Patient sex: F
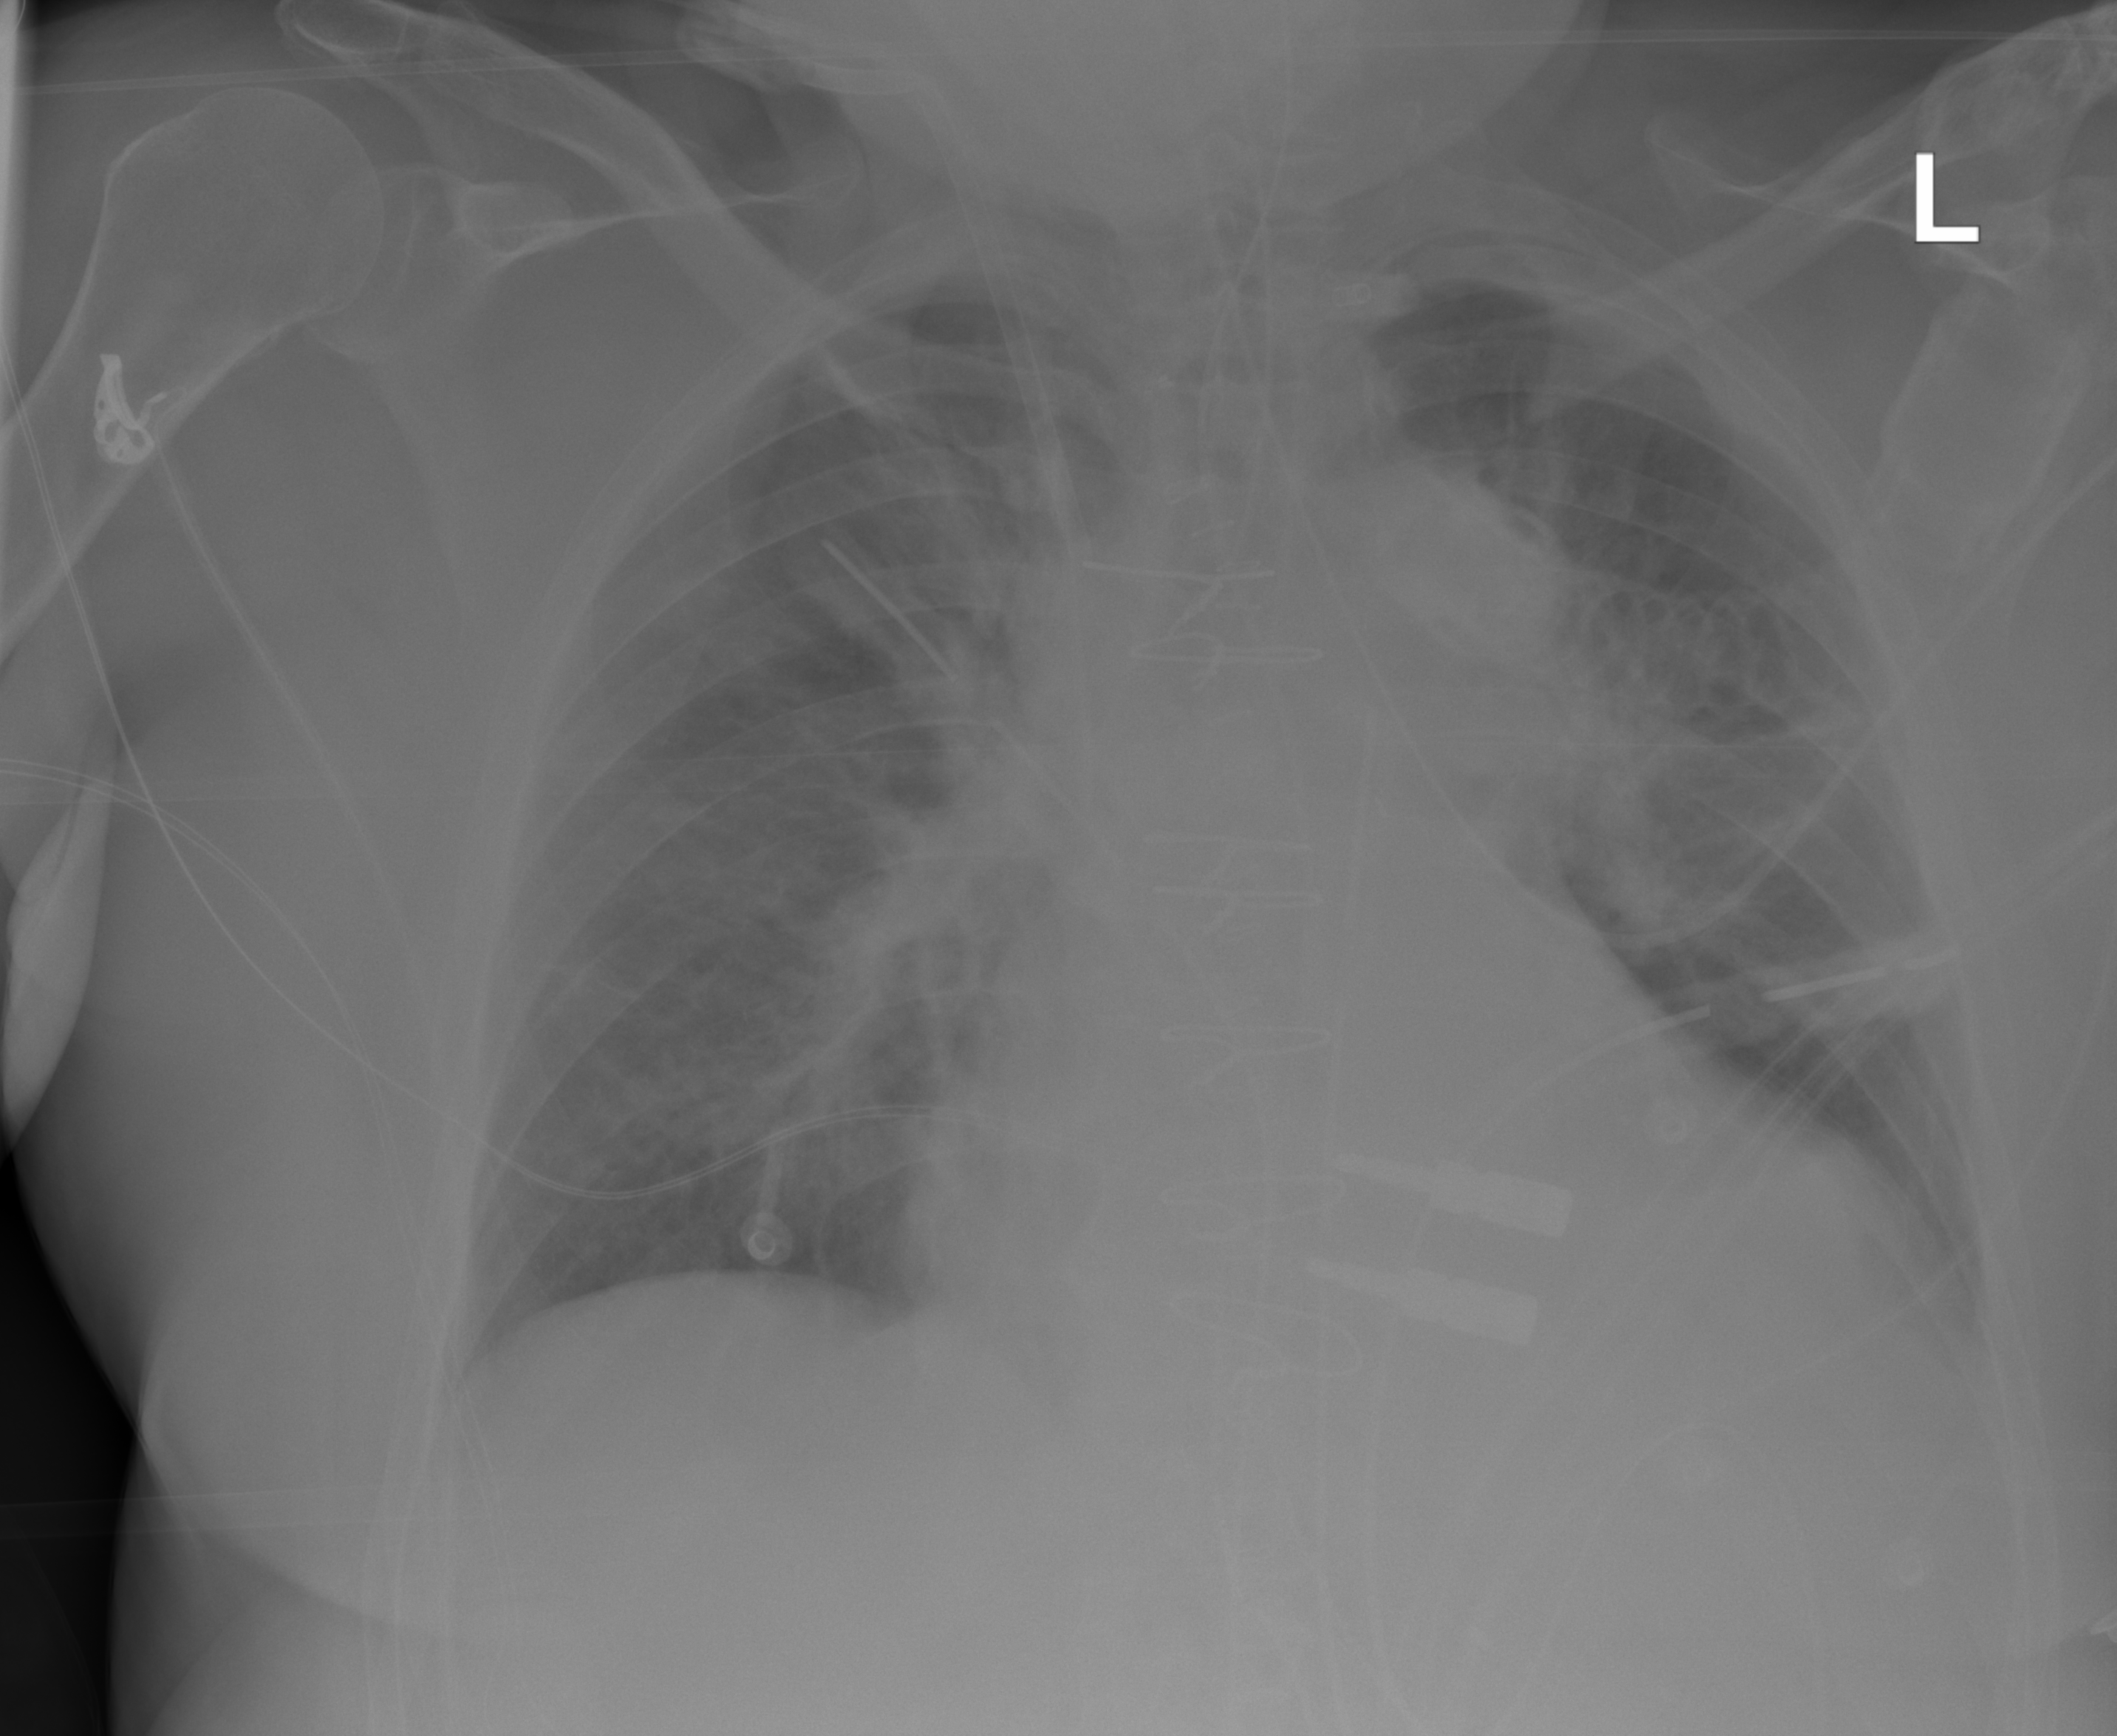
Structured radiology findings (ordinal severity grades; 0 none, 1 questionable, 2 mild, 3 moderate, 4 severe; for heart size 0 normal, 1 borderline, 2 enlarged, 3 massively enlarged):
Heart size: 2
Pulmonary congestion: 3
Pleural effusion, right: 0
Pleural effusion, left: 2
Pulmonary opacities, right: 2
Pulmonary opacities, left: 2
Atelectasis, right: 2
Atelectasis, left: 2